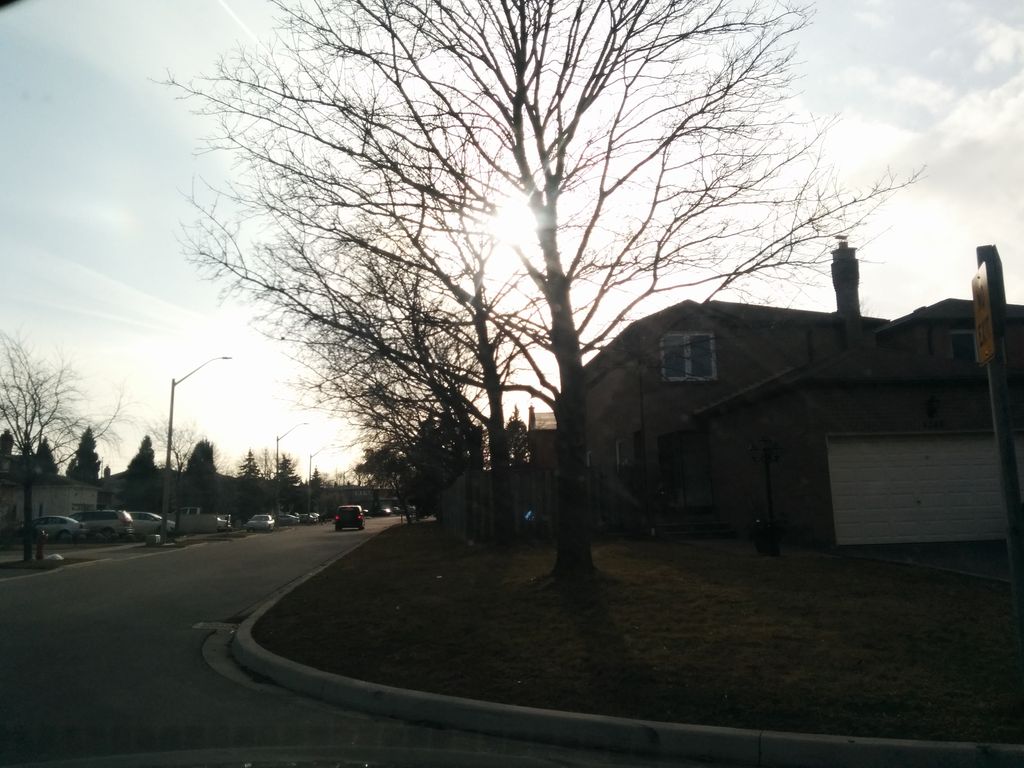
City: toronto